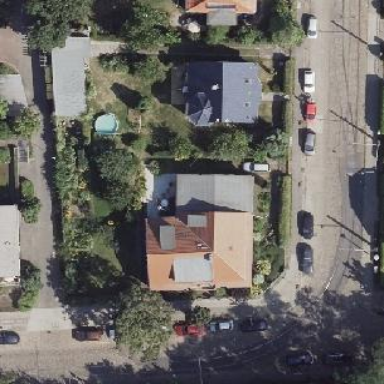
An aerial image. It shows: Simple and straightforward house.